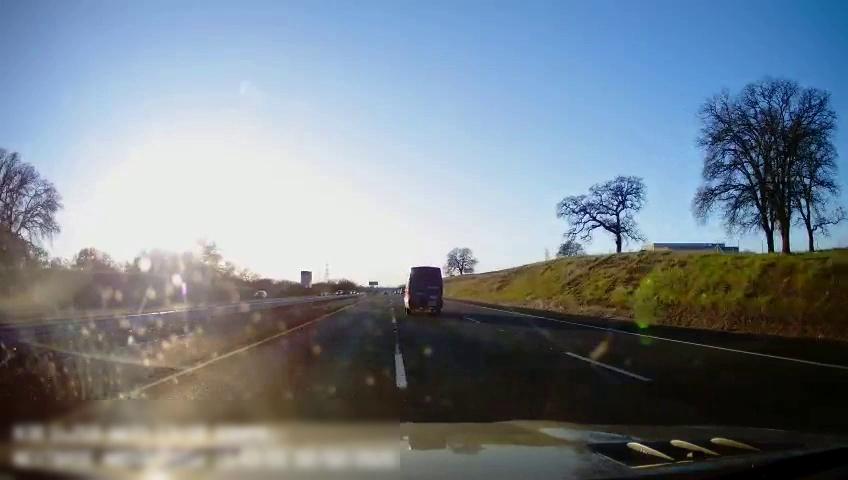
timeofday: Day
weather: Sunny
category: Drivable Space
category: Drivable Space
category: Vehicles | Truck
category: Vehicles | Car
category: Lanes | Current Lane
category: Lanes | Current Lane
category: Lanes | Alternate Lane
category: Lanes | Alternate Lane